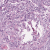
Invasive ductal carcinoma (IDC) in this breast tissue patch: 1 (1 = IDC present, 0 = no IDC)